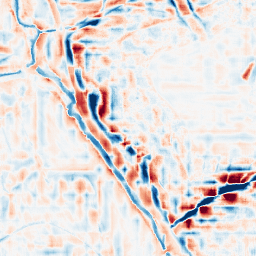
Category: wavelet
Decomposition family: wavelet_reverse_biorthogonal
Decomposition parameters: wavelet: rbio2.4
level: 4
Upsampling method: fft_zeropad
Upsampling parameters: scale: 8
Upsampling scale: 8